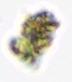
Label: Detritus